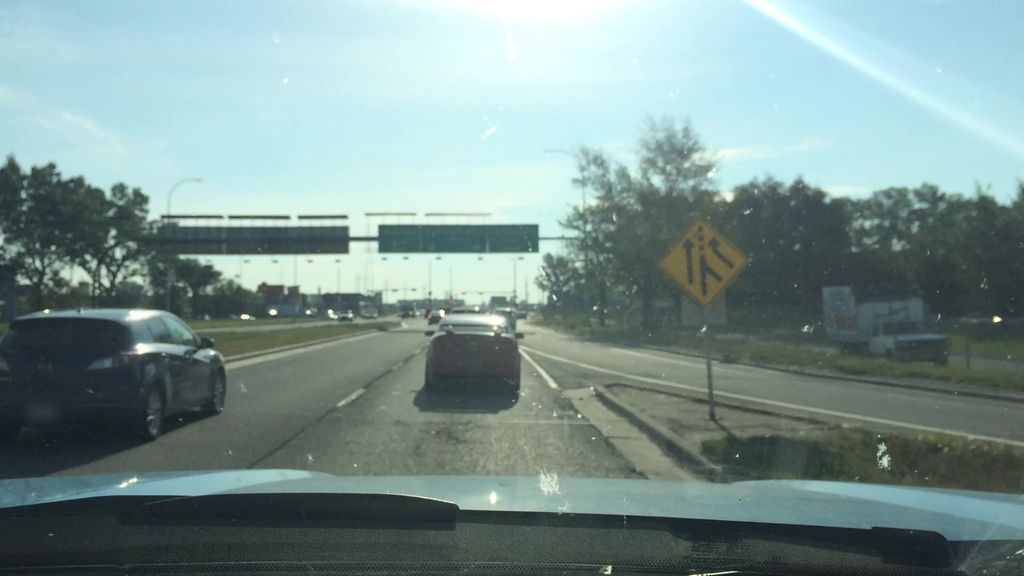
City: calgary